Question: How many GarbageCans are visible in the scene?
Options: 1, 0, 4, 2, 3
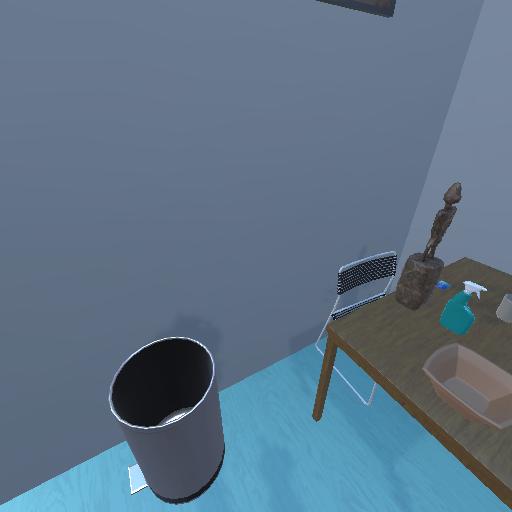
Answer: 1